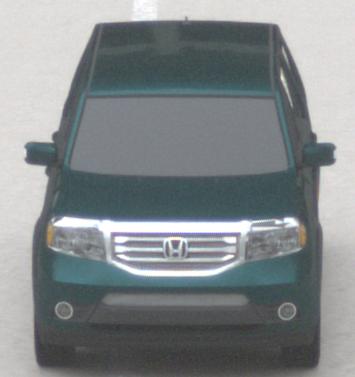
Make: Honda
Model: Pilot
Detailed model: Gen. 2 Facelift
Model produced from: 2012
Model produced until: 2015
Doors: 5
Color: blue
Road condition: dry road
Daytime: midday
Contrast: low contrast